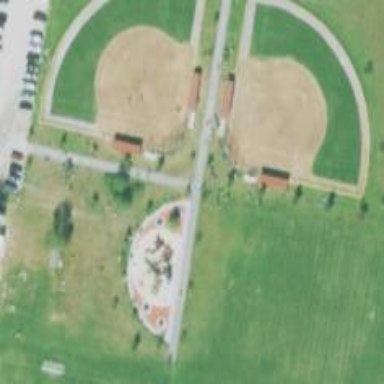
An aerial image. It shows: Softball pitch for leisure land activities.